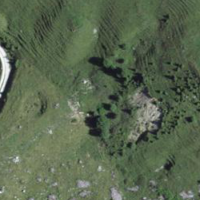
EUNIS habitat code: 24
Species observed at this site:
Anthyllis vulneraria